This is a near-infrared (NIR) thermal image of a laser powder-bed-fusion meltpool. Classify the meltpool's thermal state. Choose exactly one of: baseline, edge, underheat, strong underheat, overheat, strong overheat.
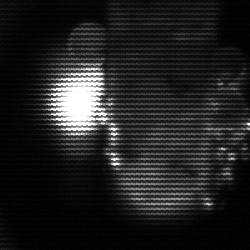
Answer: strong underheat